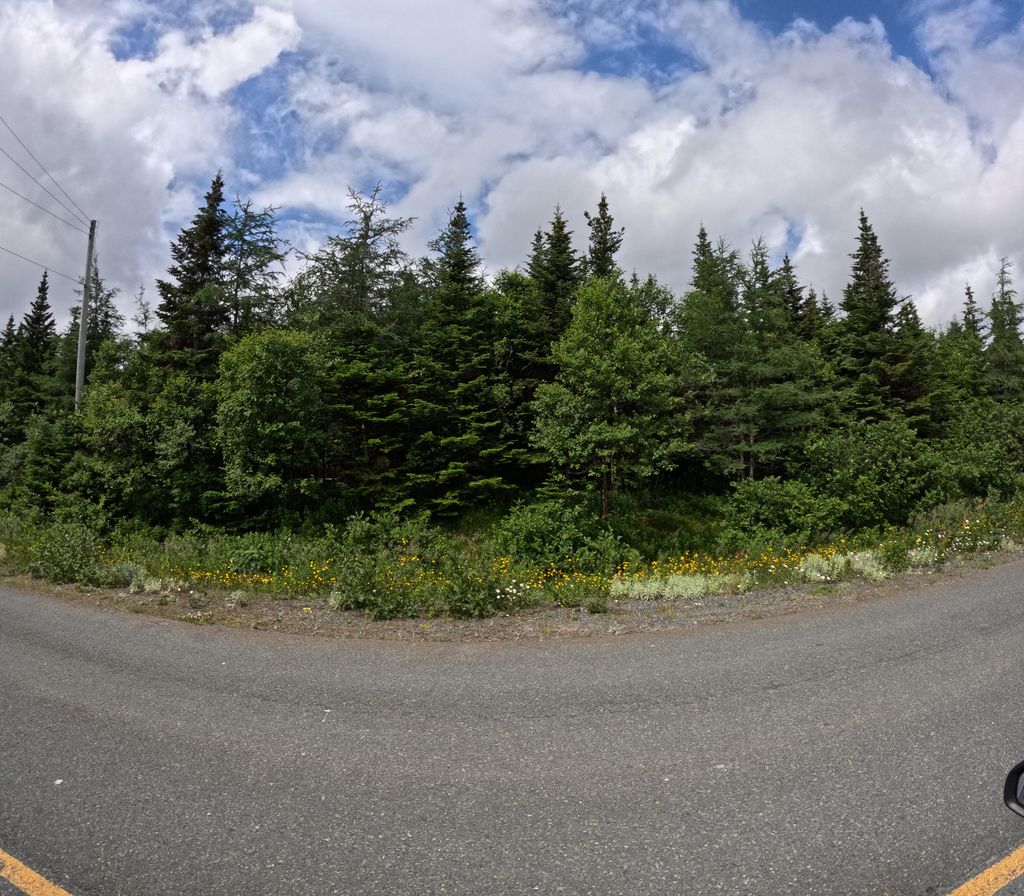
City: st_johns